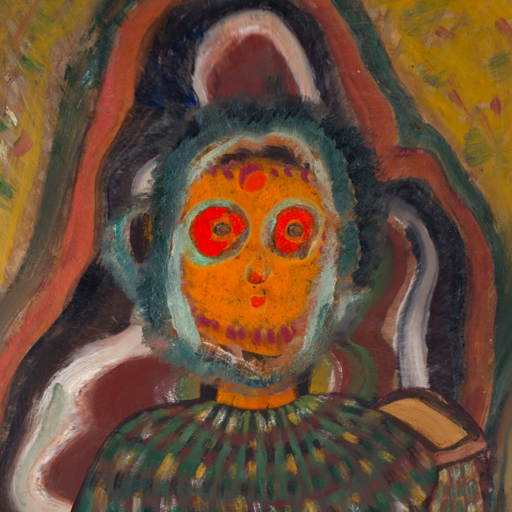
Background: AfterRaid, Head And Neck Front: Doll, Face Front: Sisters, Bust: After_Raid, Hair Front: Boggyland, Head Accessory: Blank, Second Necklace: Blank, Necklace: Blank, Baby: Blank